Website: home-depot
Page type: account-dashboard
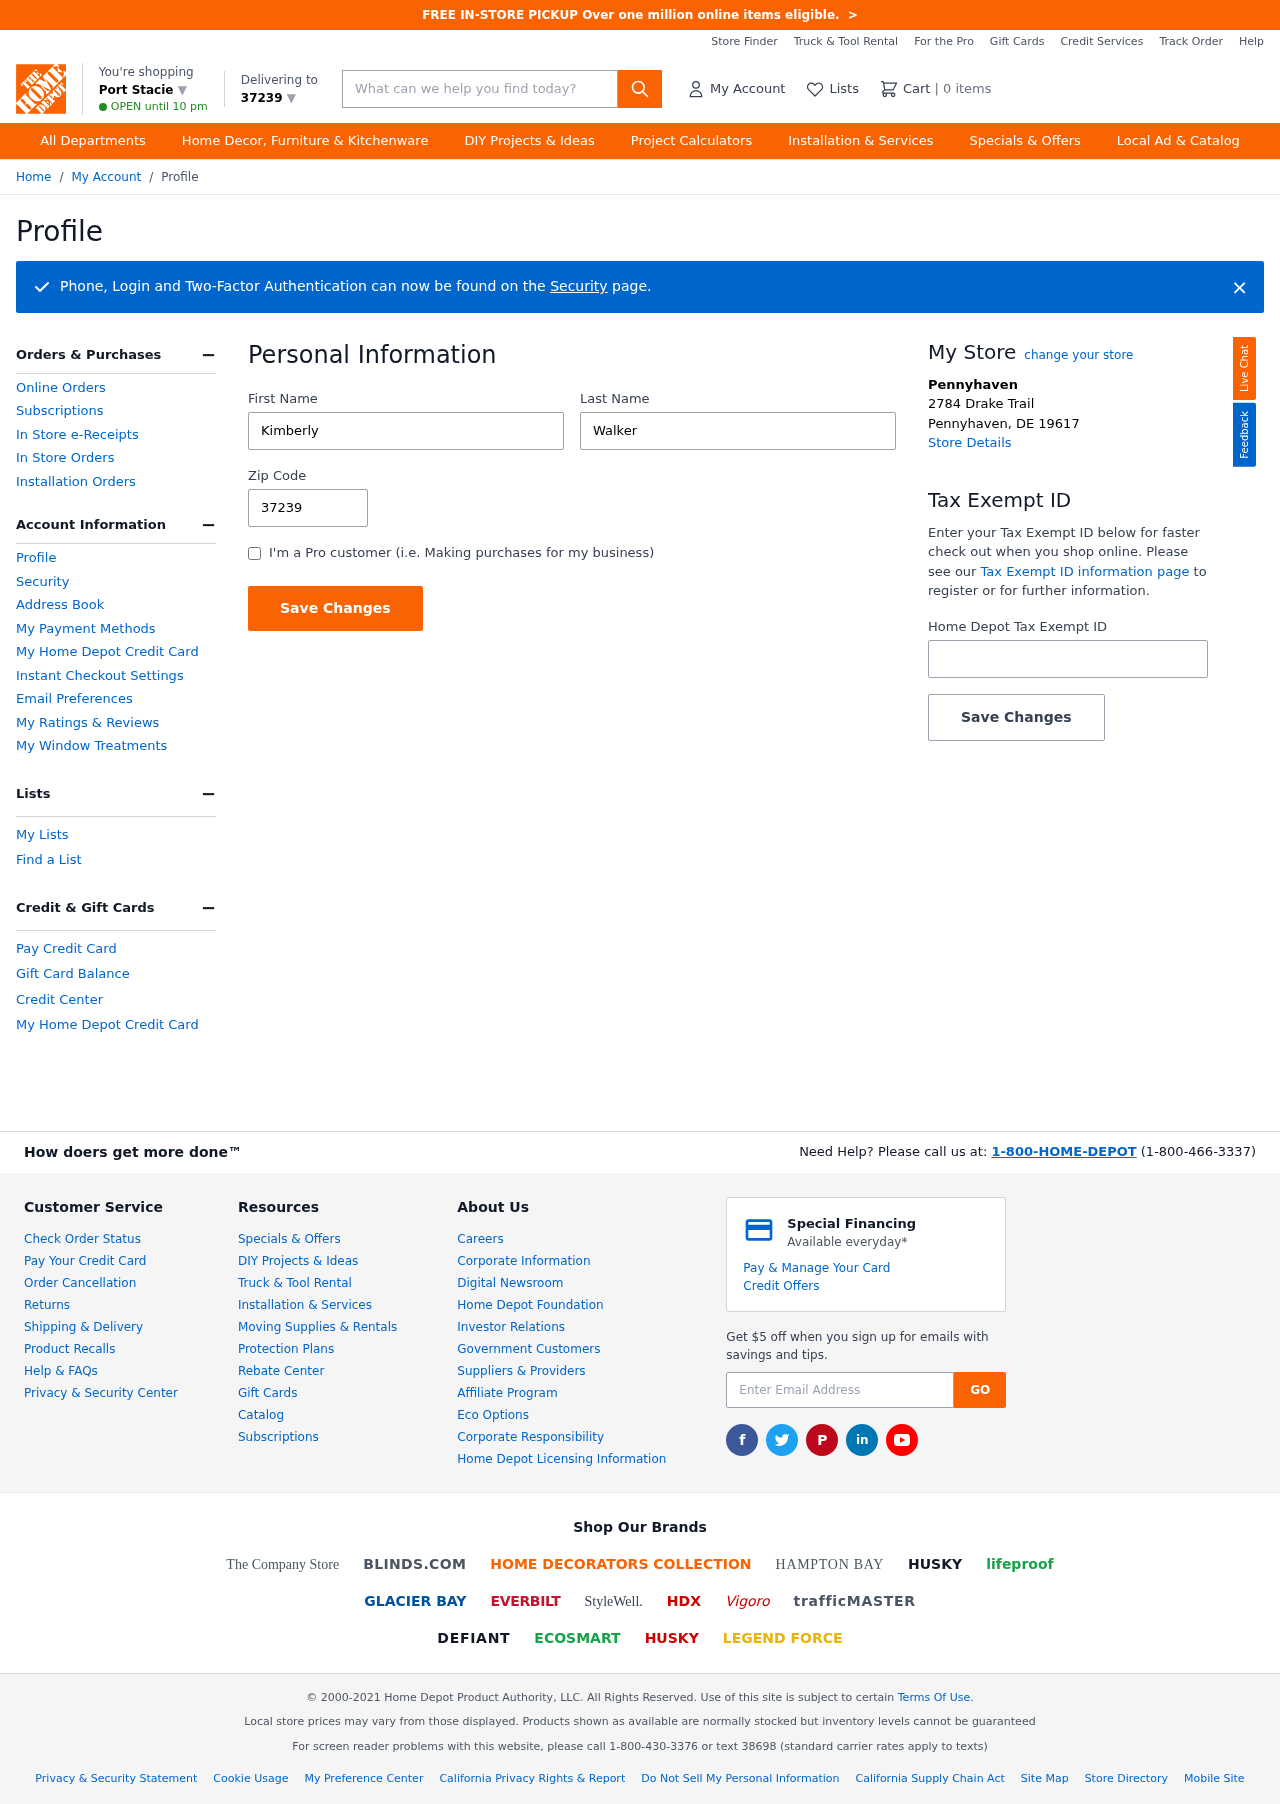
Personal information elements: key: PII_CITY
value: Port Stacie ▼
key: PII_FIRSTNAME
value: Kimberly
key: PII_LASTNAME
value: Walker
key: PII_LOCATION1_CITY
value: Pennyhaven
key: PII_LOCATION1_CITY_STATE_ZIP
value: Pennyhaven, DE 19617
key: PII_LOCATION1_STREET
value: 2784 Drake Trail
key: PII_POSTCODE
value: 37239 ▼
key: PII_POSTCODE
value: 37239
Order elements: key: ORDER_NUM_ITEMS
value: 0
Search elements: key: HEADER_SEARCH
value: What can we help you find today?